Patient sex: M
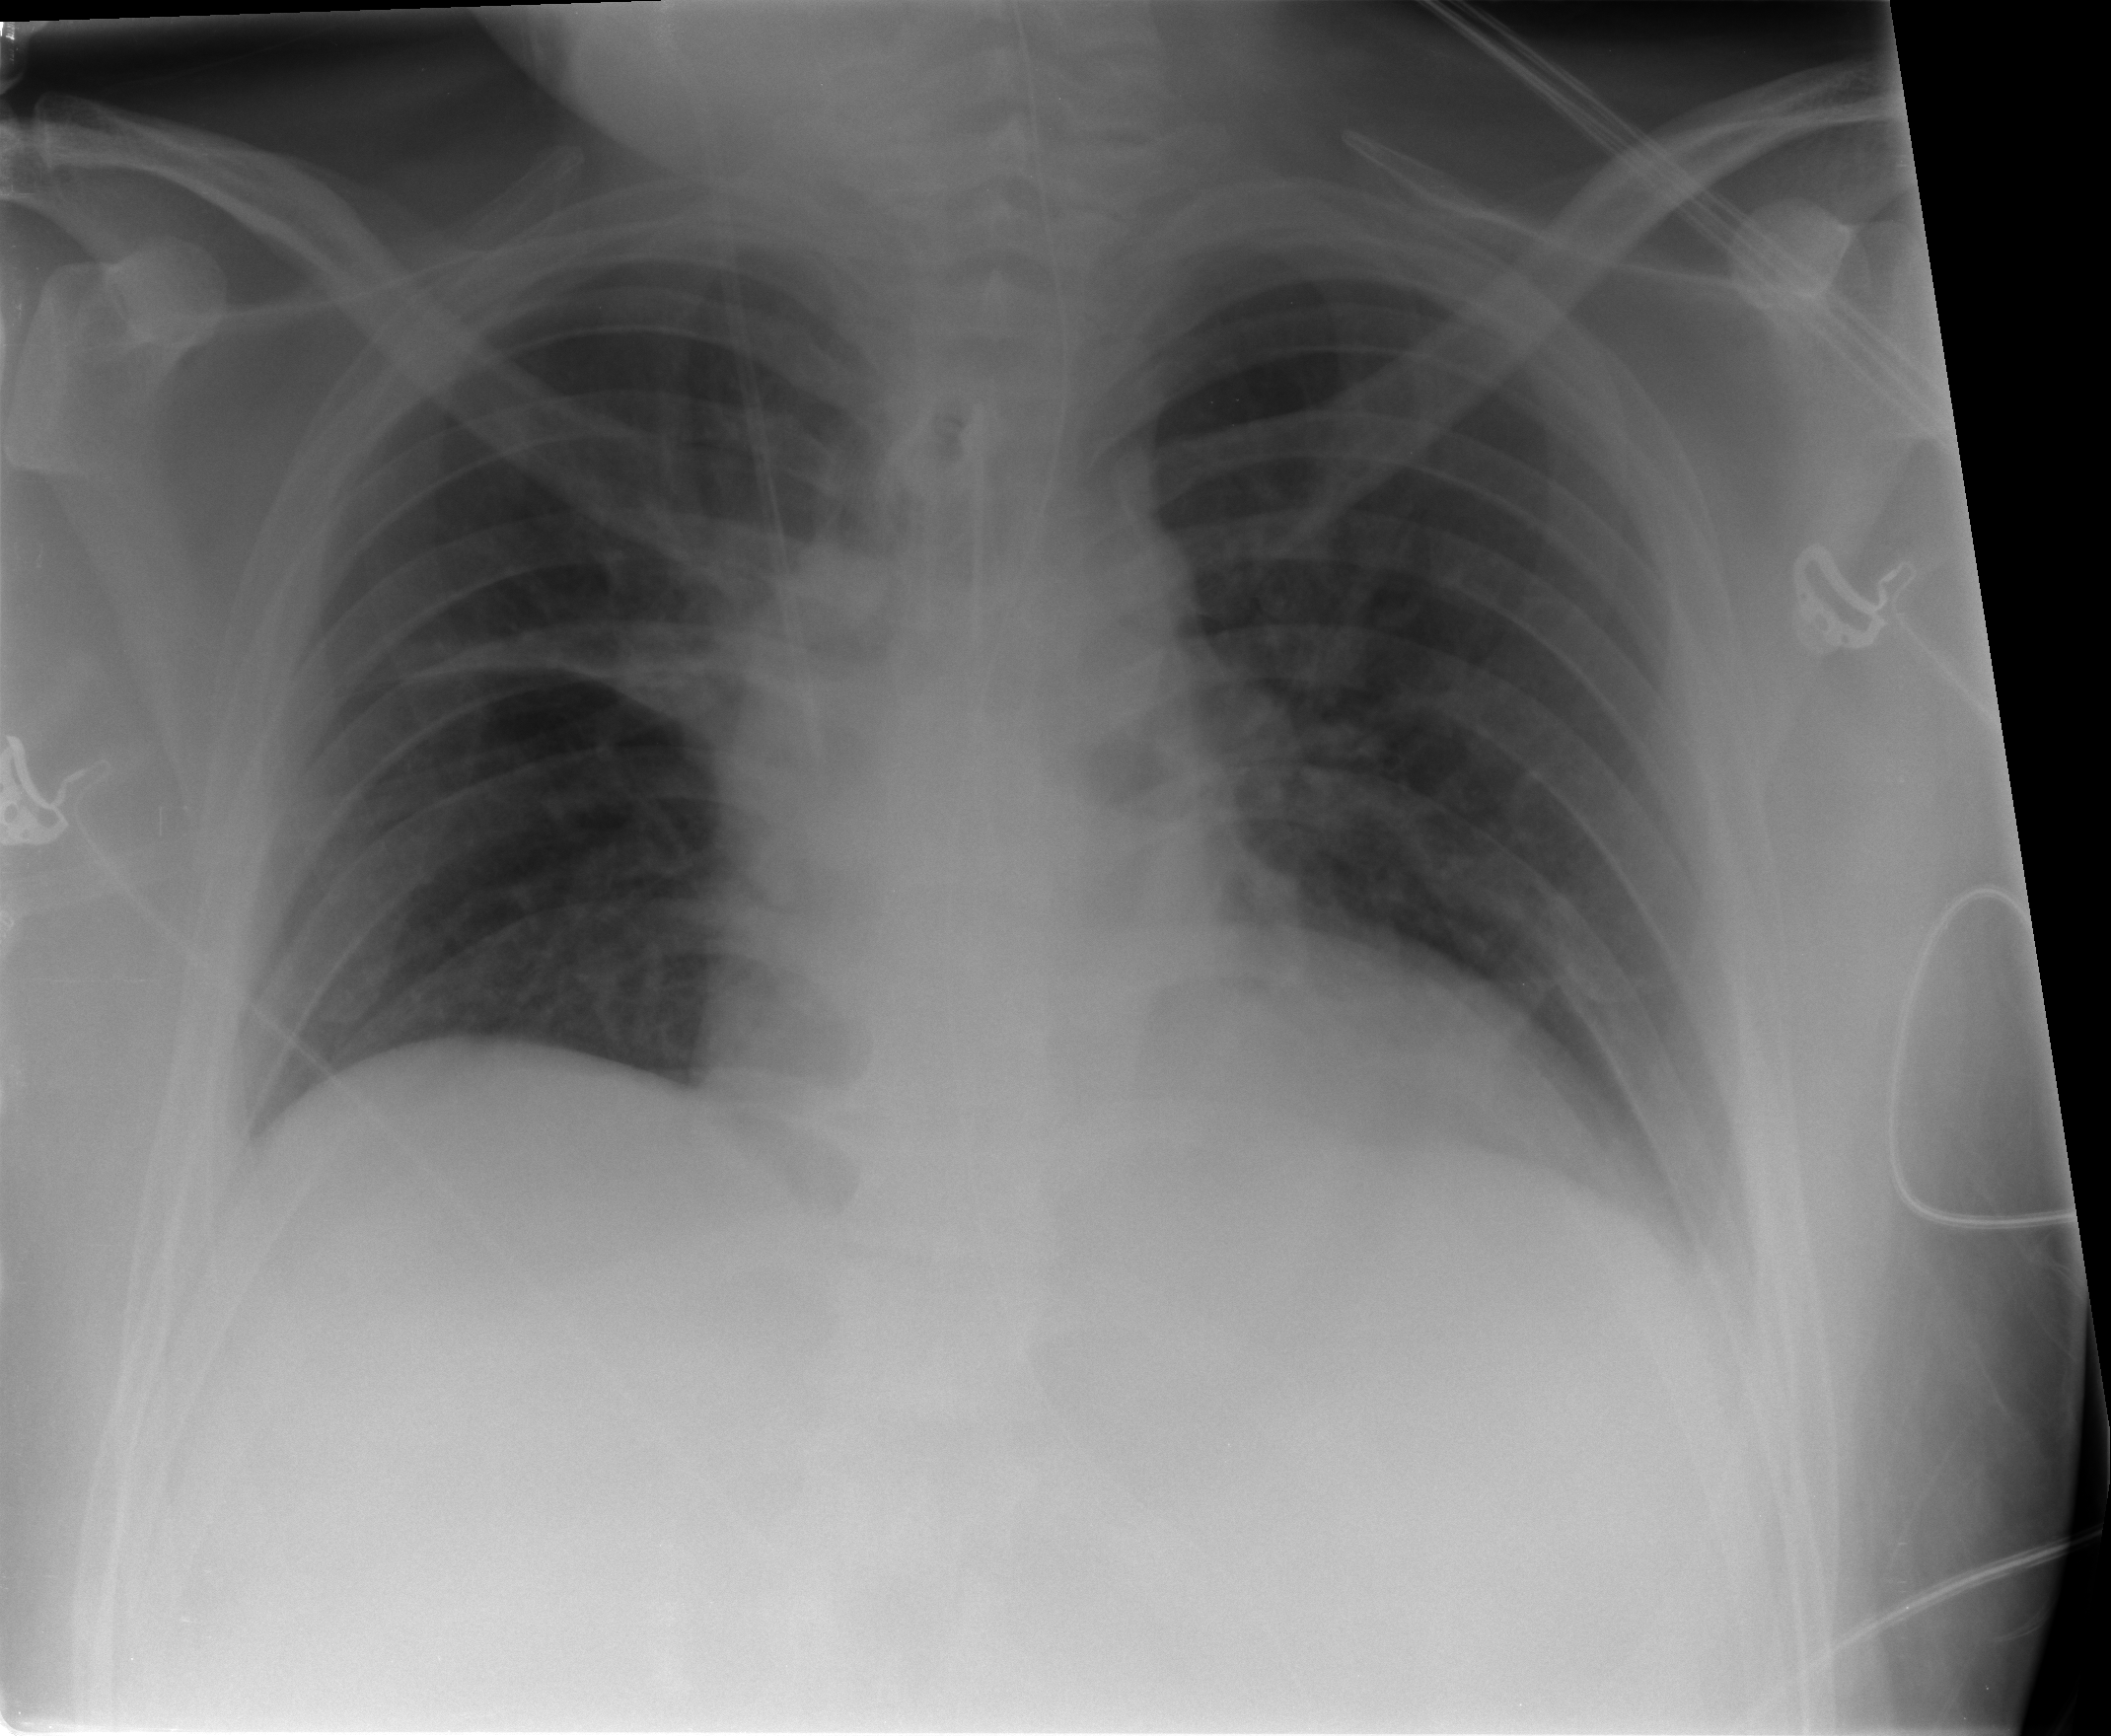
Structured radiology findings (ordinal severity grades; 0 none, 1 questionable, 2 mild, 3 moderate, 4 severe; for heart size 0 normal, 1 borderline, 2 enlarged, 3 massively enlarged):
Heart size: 2
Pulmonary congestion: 1
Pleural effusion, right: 0
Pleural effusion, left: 1
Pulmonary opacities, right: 0
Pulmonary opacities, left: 0
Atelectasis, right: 2
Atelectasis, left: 2